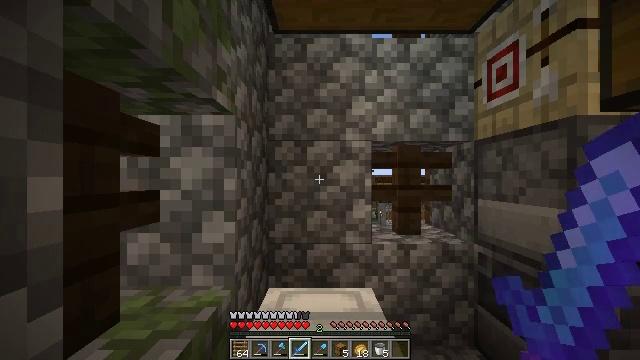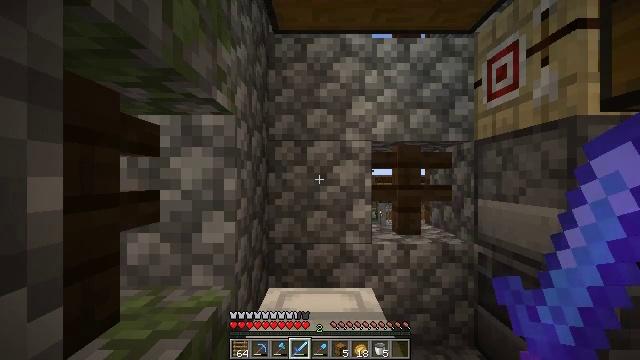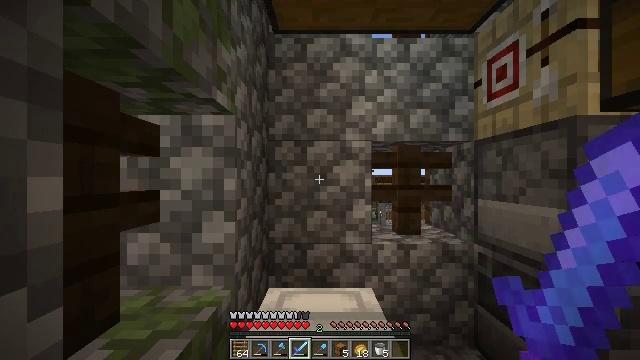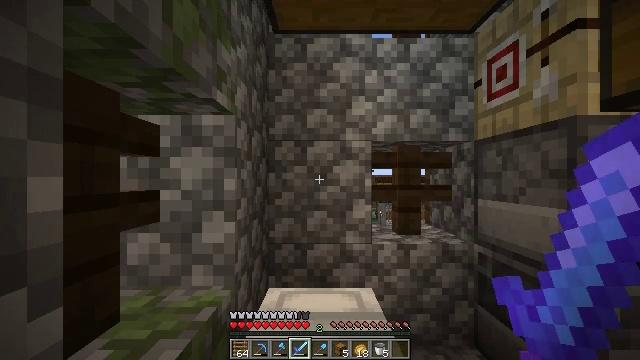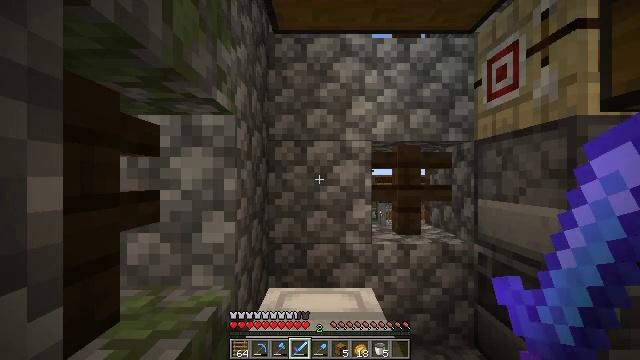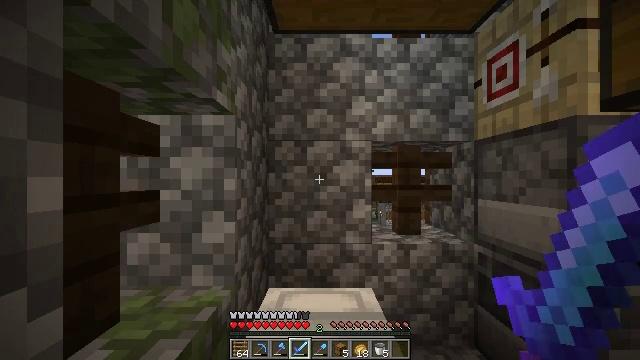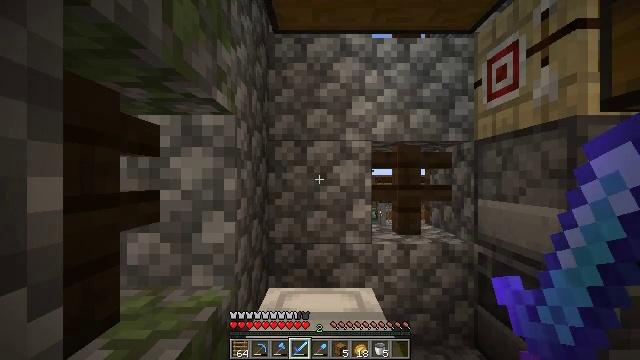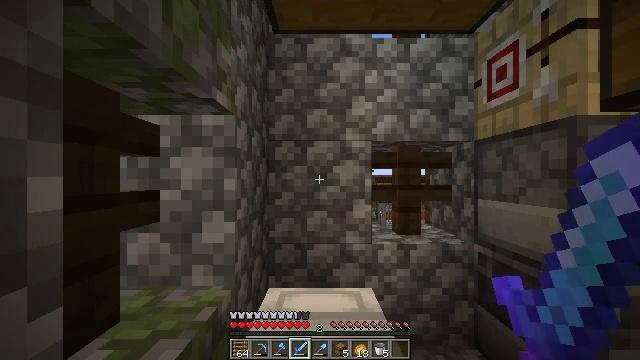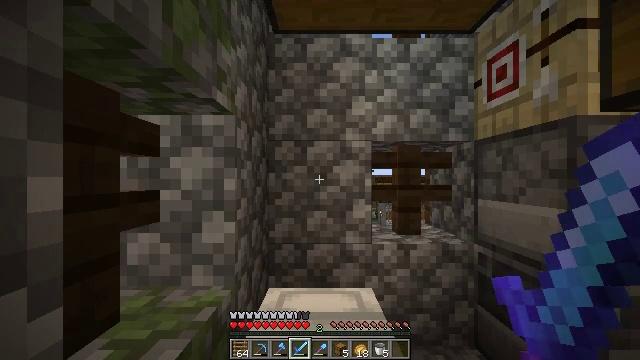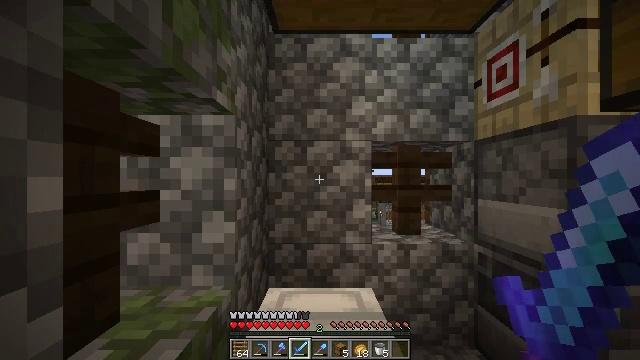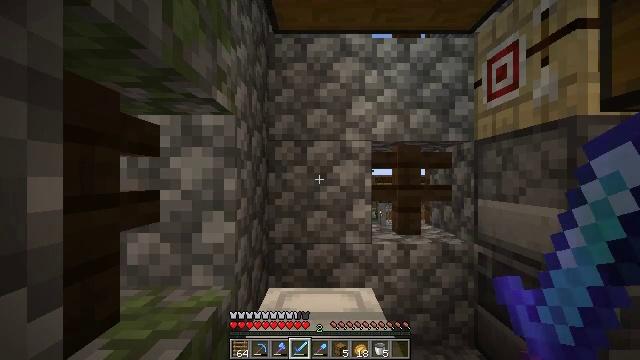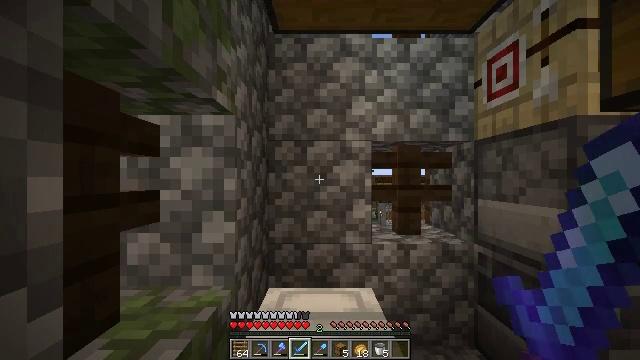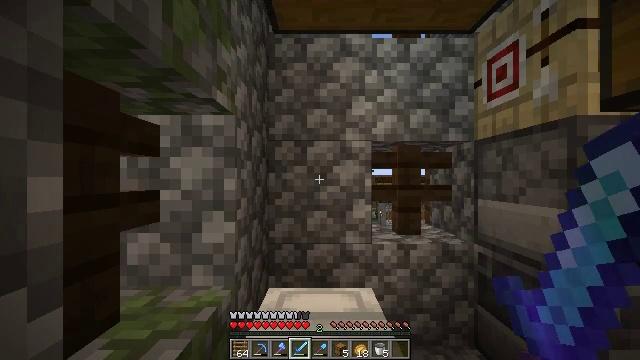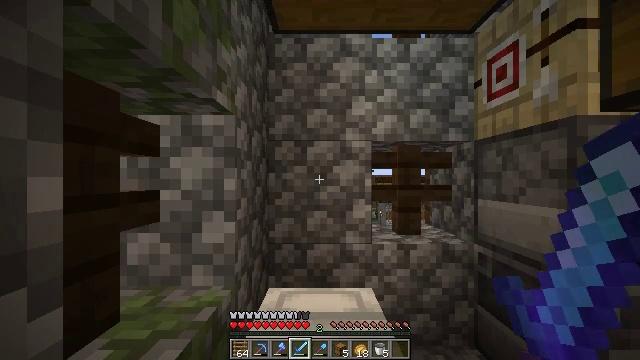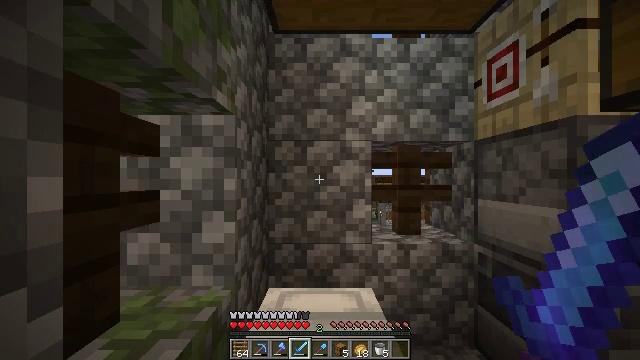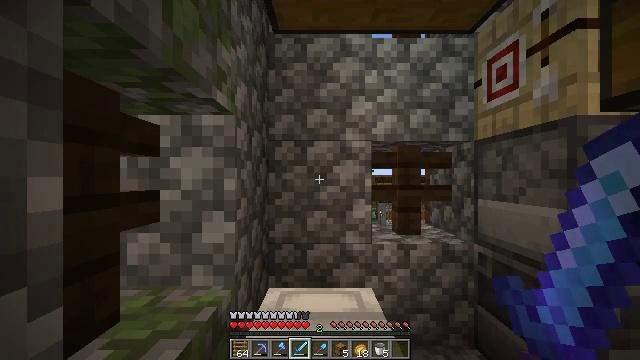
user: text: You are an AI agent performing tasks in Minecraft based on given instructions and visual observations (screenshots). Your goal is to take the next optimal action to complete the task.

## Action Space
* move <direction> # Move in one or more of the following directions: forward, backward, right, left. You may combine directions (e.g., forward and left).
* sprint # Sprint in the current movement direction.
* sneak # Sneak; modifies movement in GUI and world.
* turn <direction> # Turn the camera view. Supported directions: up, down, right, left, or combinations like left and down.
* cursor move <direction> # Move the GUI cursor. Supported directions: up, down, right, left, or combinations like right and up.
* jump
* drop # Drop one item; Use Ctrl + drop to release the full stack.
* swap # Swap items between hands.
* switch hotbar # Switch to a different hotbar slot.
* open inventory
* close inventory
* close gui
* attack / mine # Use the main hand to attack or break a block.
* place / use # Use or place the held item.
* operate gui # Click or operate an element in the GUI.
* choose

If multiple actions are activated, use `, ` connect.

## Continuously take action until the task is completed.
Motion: motion action
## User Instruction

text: Mine the glass to clear the view.
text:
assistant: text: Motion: no_op
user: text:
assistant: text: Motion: no_op
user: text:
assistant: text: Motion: no_op
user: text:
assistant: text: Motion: no_op
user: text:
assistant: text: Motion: no_op
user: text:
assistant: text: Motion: no_op
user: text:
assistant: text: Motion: no_op
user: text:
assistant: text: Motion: no_op
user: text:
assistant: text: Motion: no_op
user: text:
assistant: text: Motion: no_op
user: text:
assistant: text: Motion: no_op
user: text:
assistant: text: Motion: no_op
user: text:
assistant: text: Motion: no_op
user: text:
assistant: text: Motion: no_op
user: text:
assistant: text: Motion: no_op
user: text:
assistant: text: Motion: no_op
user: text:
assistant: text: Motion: no_op
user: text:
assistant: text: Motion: no_op
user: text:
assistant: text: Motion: no_op
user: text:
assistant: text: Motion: no_op
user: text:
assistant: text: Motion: no_op
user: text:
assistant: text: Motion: no_op
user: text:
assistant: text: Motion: no_op
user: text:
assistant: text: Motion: no_op
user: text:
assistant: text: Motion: no_op
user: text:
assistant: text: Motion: no_op
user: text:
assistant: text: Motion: no_op
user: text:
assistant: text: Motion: no_op
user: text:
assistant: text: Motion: no_op
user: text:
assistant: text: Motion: no_op